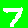
Digit: 7